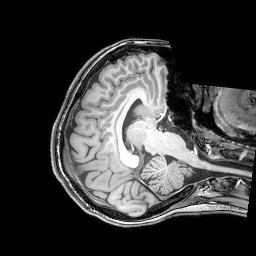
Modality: T1w
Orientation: axial
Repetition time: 0.00828 s
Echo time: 0.00388 s